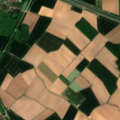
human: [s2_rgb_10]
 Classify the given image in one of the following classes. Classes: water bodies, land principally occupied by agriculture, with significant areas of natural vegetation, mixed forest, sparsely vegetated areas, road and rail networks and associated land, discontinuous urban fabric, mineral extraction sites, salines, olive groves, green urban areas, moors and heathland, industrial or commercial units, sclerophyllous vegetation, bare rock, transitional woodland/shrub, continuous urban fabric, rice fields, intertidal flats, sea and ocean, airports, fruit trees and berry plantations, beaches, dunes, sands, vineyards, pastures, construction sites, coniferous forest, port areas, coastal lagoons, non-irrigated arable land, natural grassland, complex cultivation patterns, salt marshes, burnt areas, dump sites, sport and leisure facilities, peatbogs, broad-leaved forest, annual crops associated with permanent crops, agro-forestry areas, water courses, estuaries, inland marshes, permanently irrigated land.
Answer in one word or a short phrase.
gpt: discontinuous urban fabric, non-irrigated arable land, pastures